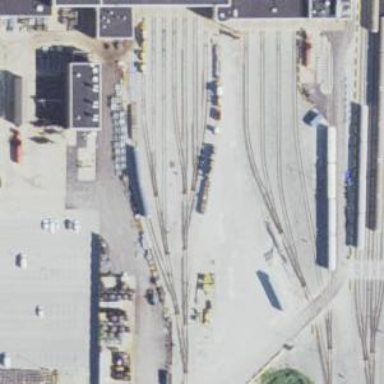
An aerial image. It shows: Yard area with electrified rail tracks.